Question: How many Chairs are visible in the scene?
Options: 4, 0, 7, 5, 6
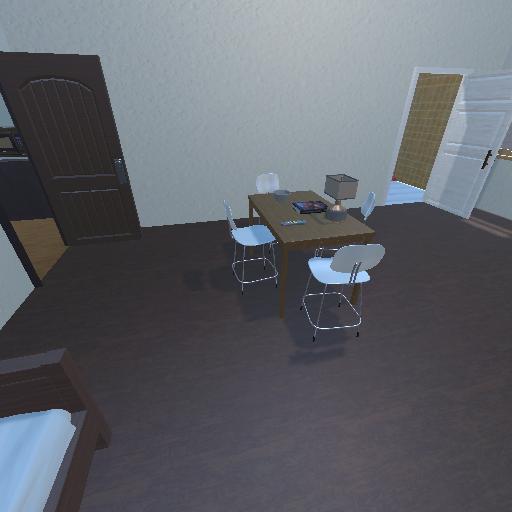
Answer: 4